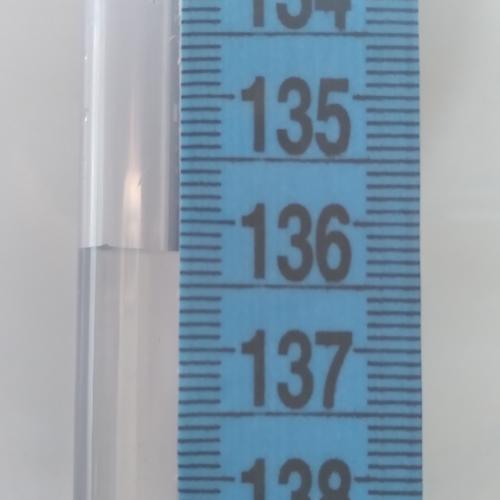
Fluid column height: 136.2 cm